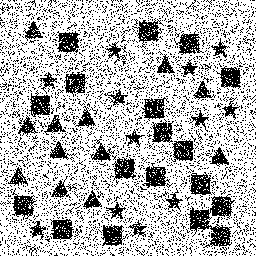
Squares: 18
Triangles: 12
Stars: 12
Total shapes: 42